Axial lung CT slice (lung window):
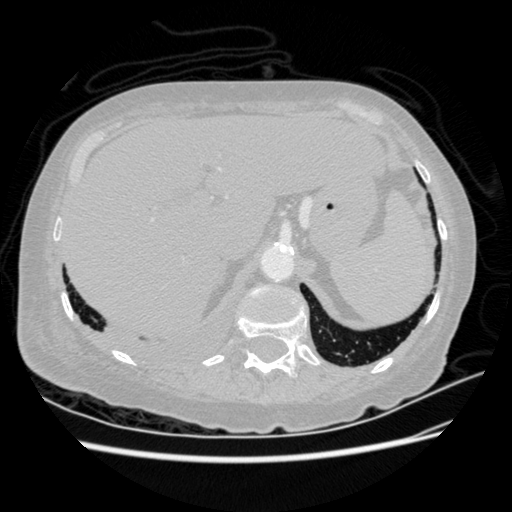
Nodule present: no